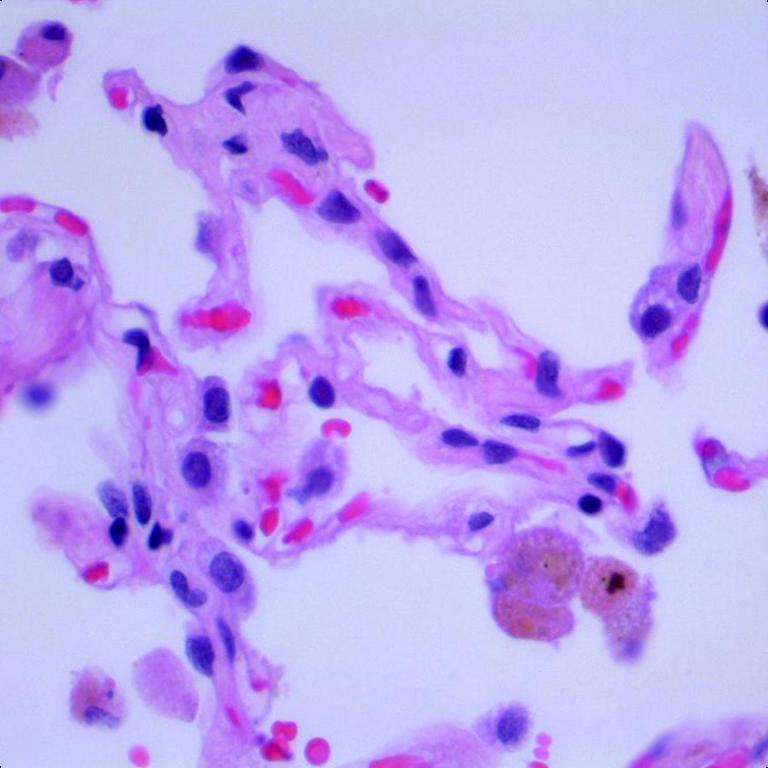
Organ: lung
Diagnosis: benign